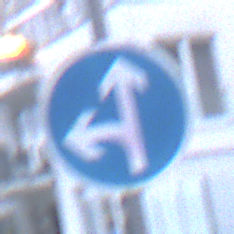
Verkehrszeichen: VorgeschriebeneFahrtrichtungGeradeausOderLinks
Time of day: SunriseSunset
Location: Outdoor (Urban)
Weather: PartlyCloudy
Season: NotSpecified
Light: Natural